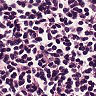
Metastatic tissue present: no